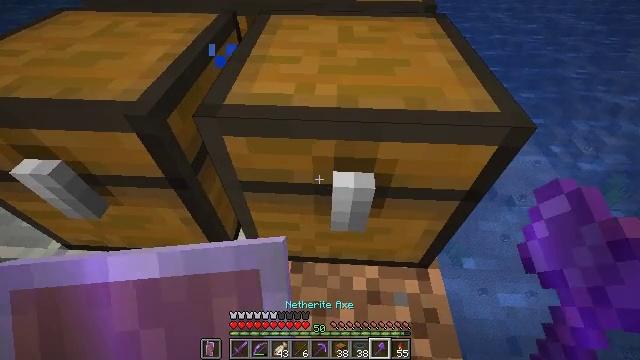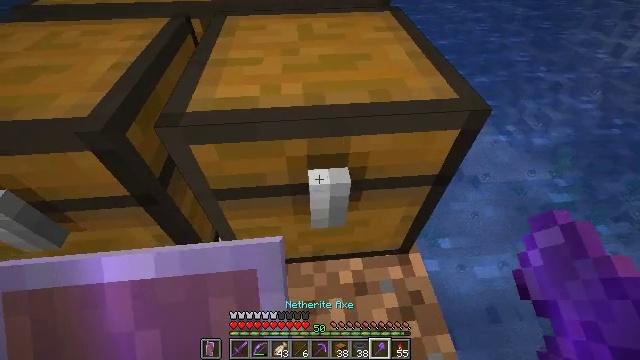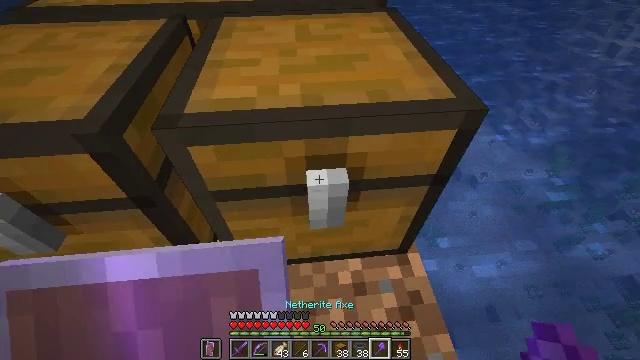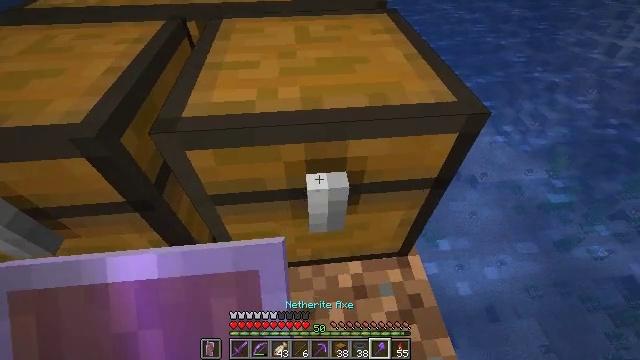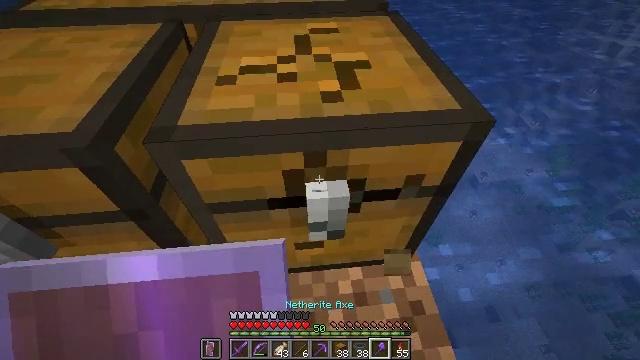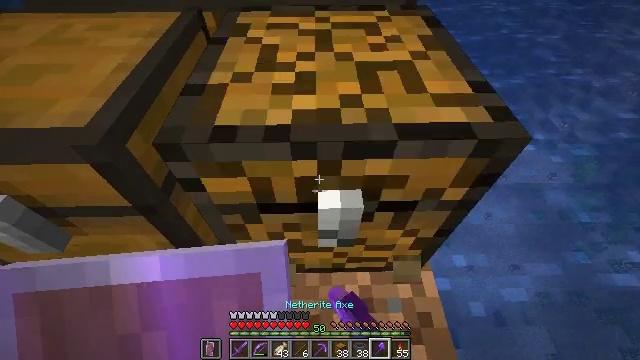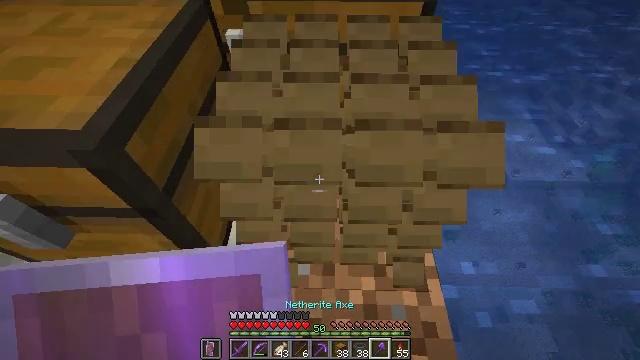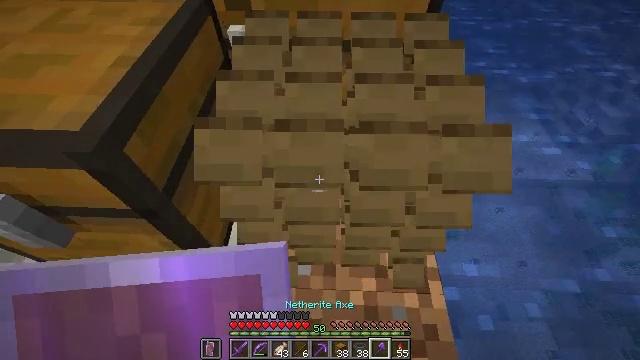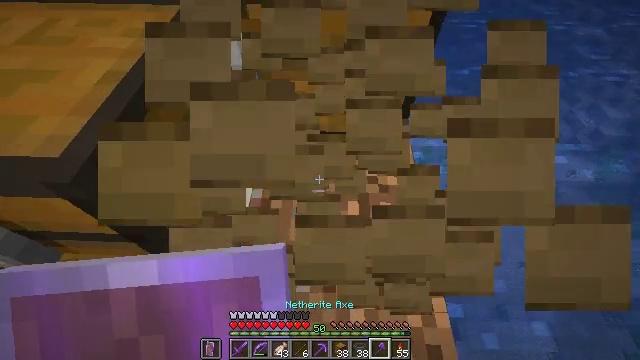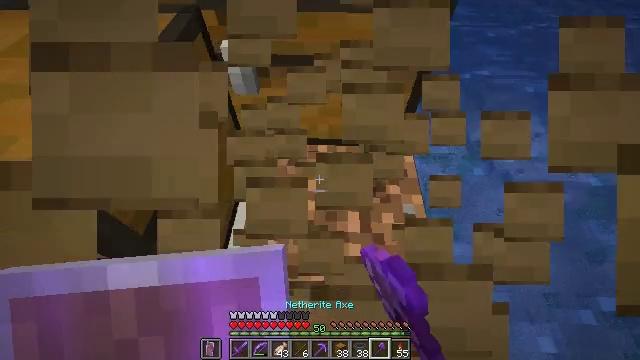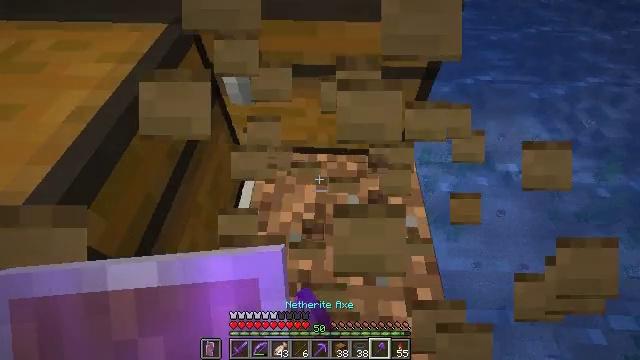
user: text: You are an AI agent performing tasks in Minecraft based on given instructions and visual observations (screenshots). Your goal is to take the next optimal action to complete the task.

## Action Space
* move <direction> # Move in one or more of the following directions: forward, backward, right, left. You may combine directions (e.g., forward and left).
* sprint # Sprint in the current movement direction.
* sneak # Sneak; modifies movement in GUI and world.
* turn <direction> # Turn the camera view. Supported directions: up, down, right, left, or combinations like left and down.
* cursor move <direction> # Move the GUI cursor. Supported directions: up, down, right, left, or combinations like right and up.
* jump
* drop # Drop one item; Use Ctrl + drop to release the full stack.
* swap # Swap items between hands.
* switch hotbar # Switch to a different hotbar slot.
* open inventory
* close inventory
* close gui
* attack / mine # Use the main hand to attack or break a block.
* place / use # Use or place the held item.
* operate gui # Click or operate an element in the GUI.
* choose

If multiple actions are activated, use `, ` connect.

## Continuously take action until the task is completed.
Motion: motion action
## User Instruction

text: Attack the chest to pick it up.
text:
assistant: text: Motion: sneak, turn right
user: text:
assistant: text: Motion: sneak
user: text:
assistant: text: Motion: move forward, sneak
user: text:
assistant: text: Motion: move forward, sneak, attack / mine
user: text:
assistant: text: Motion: move forward, sneak, turn left and down, attack / mine
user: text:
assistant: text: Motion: move forward, sneak, turn left and down, attack / mine
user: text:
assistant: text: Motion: move forward, sneak, attack / mine
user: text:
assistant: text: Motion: move forward, sneak, attack / mine
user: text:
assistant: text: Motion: move forward, sneak, attack / mine
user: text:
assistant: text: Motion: move forward, sneak, attack / mine
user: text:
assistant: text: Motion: sneak, attack / mine